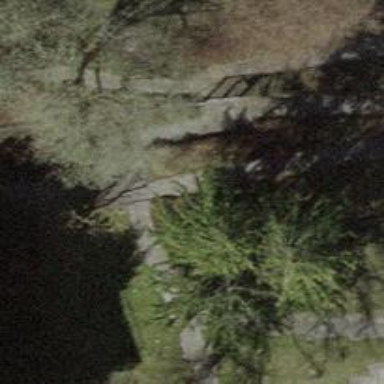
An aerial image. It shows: Set of steps on the road.